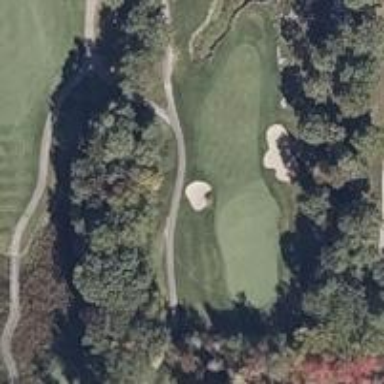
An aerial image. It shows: View of golf hole.